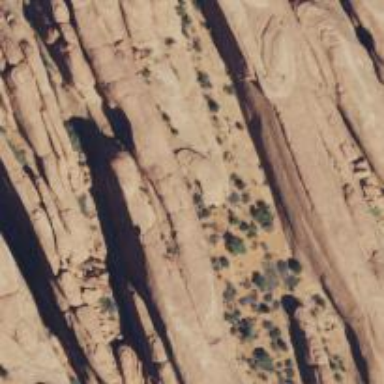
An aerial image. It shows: Cliff in nature.